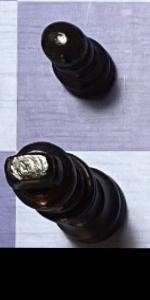
Label: King_Black